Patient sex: M
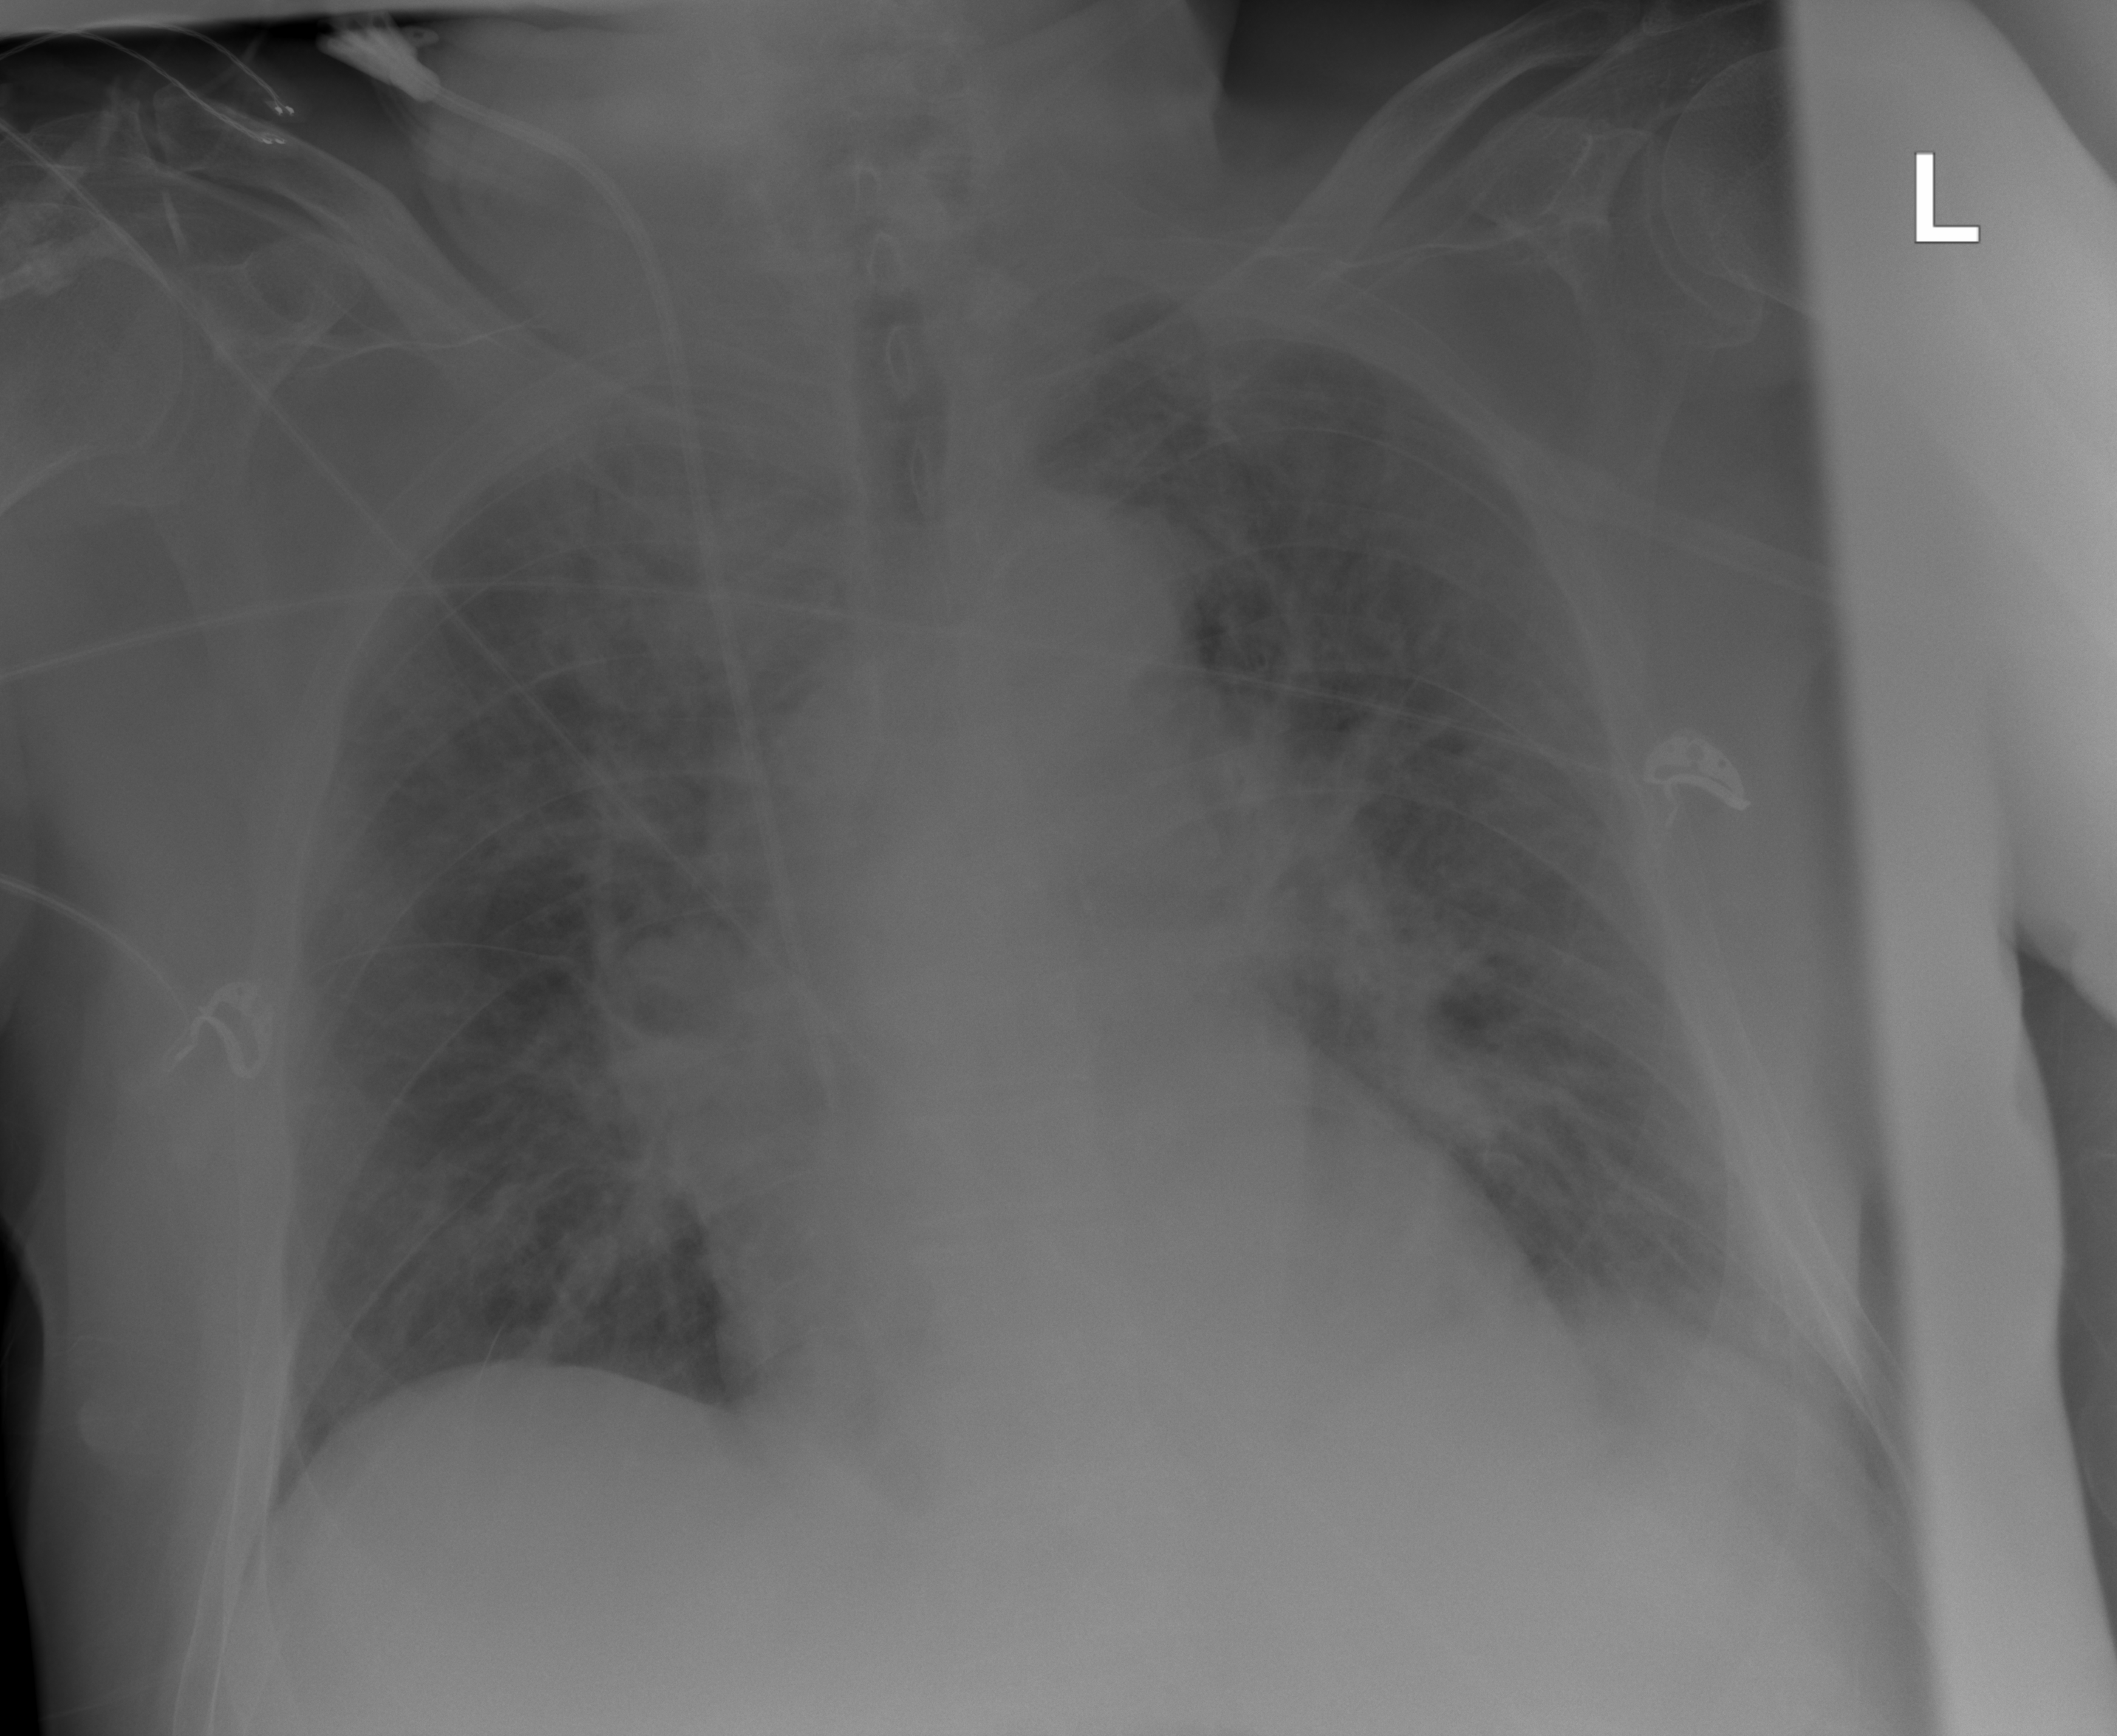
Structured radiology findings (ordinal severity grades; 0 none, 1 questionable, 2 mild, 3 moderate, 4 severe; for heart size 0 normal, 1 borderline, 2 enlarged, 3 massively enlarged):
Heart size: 2
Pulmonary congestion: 2
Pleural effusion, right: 0
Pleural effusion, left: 0
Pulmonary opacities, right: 2
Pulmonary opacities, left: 2
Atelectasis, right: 2
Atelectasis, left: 2